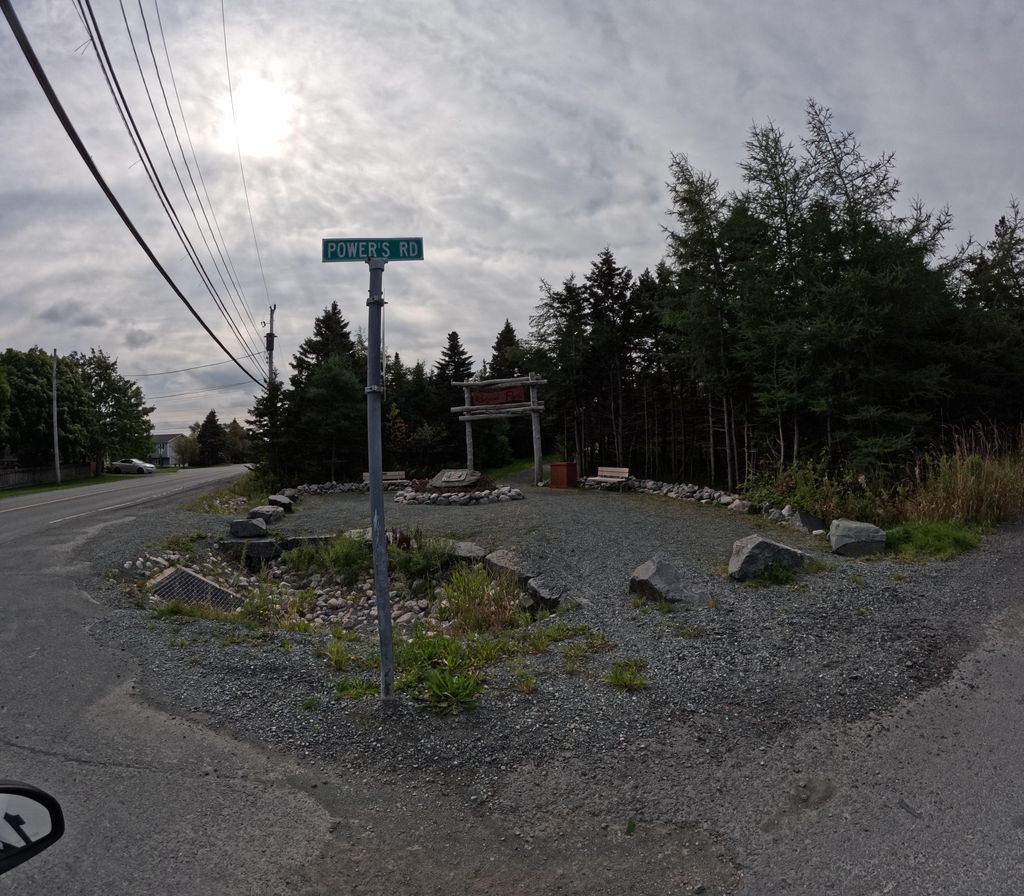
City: st_johns